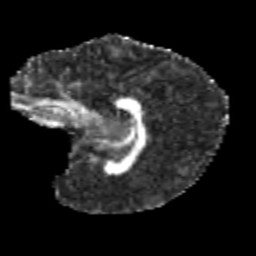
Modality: FA
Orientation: sagittal
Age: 9
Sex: female
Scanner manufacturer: siemens
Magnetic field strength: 3 T
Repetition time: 3.8 s
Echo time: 0.07 s